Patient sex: M
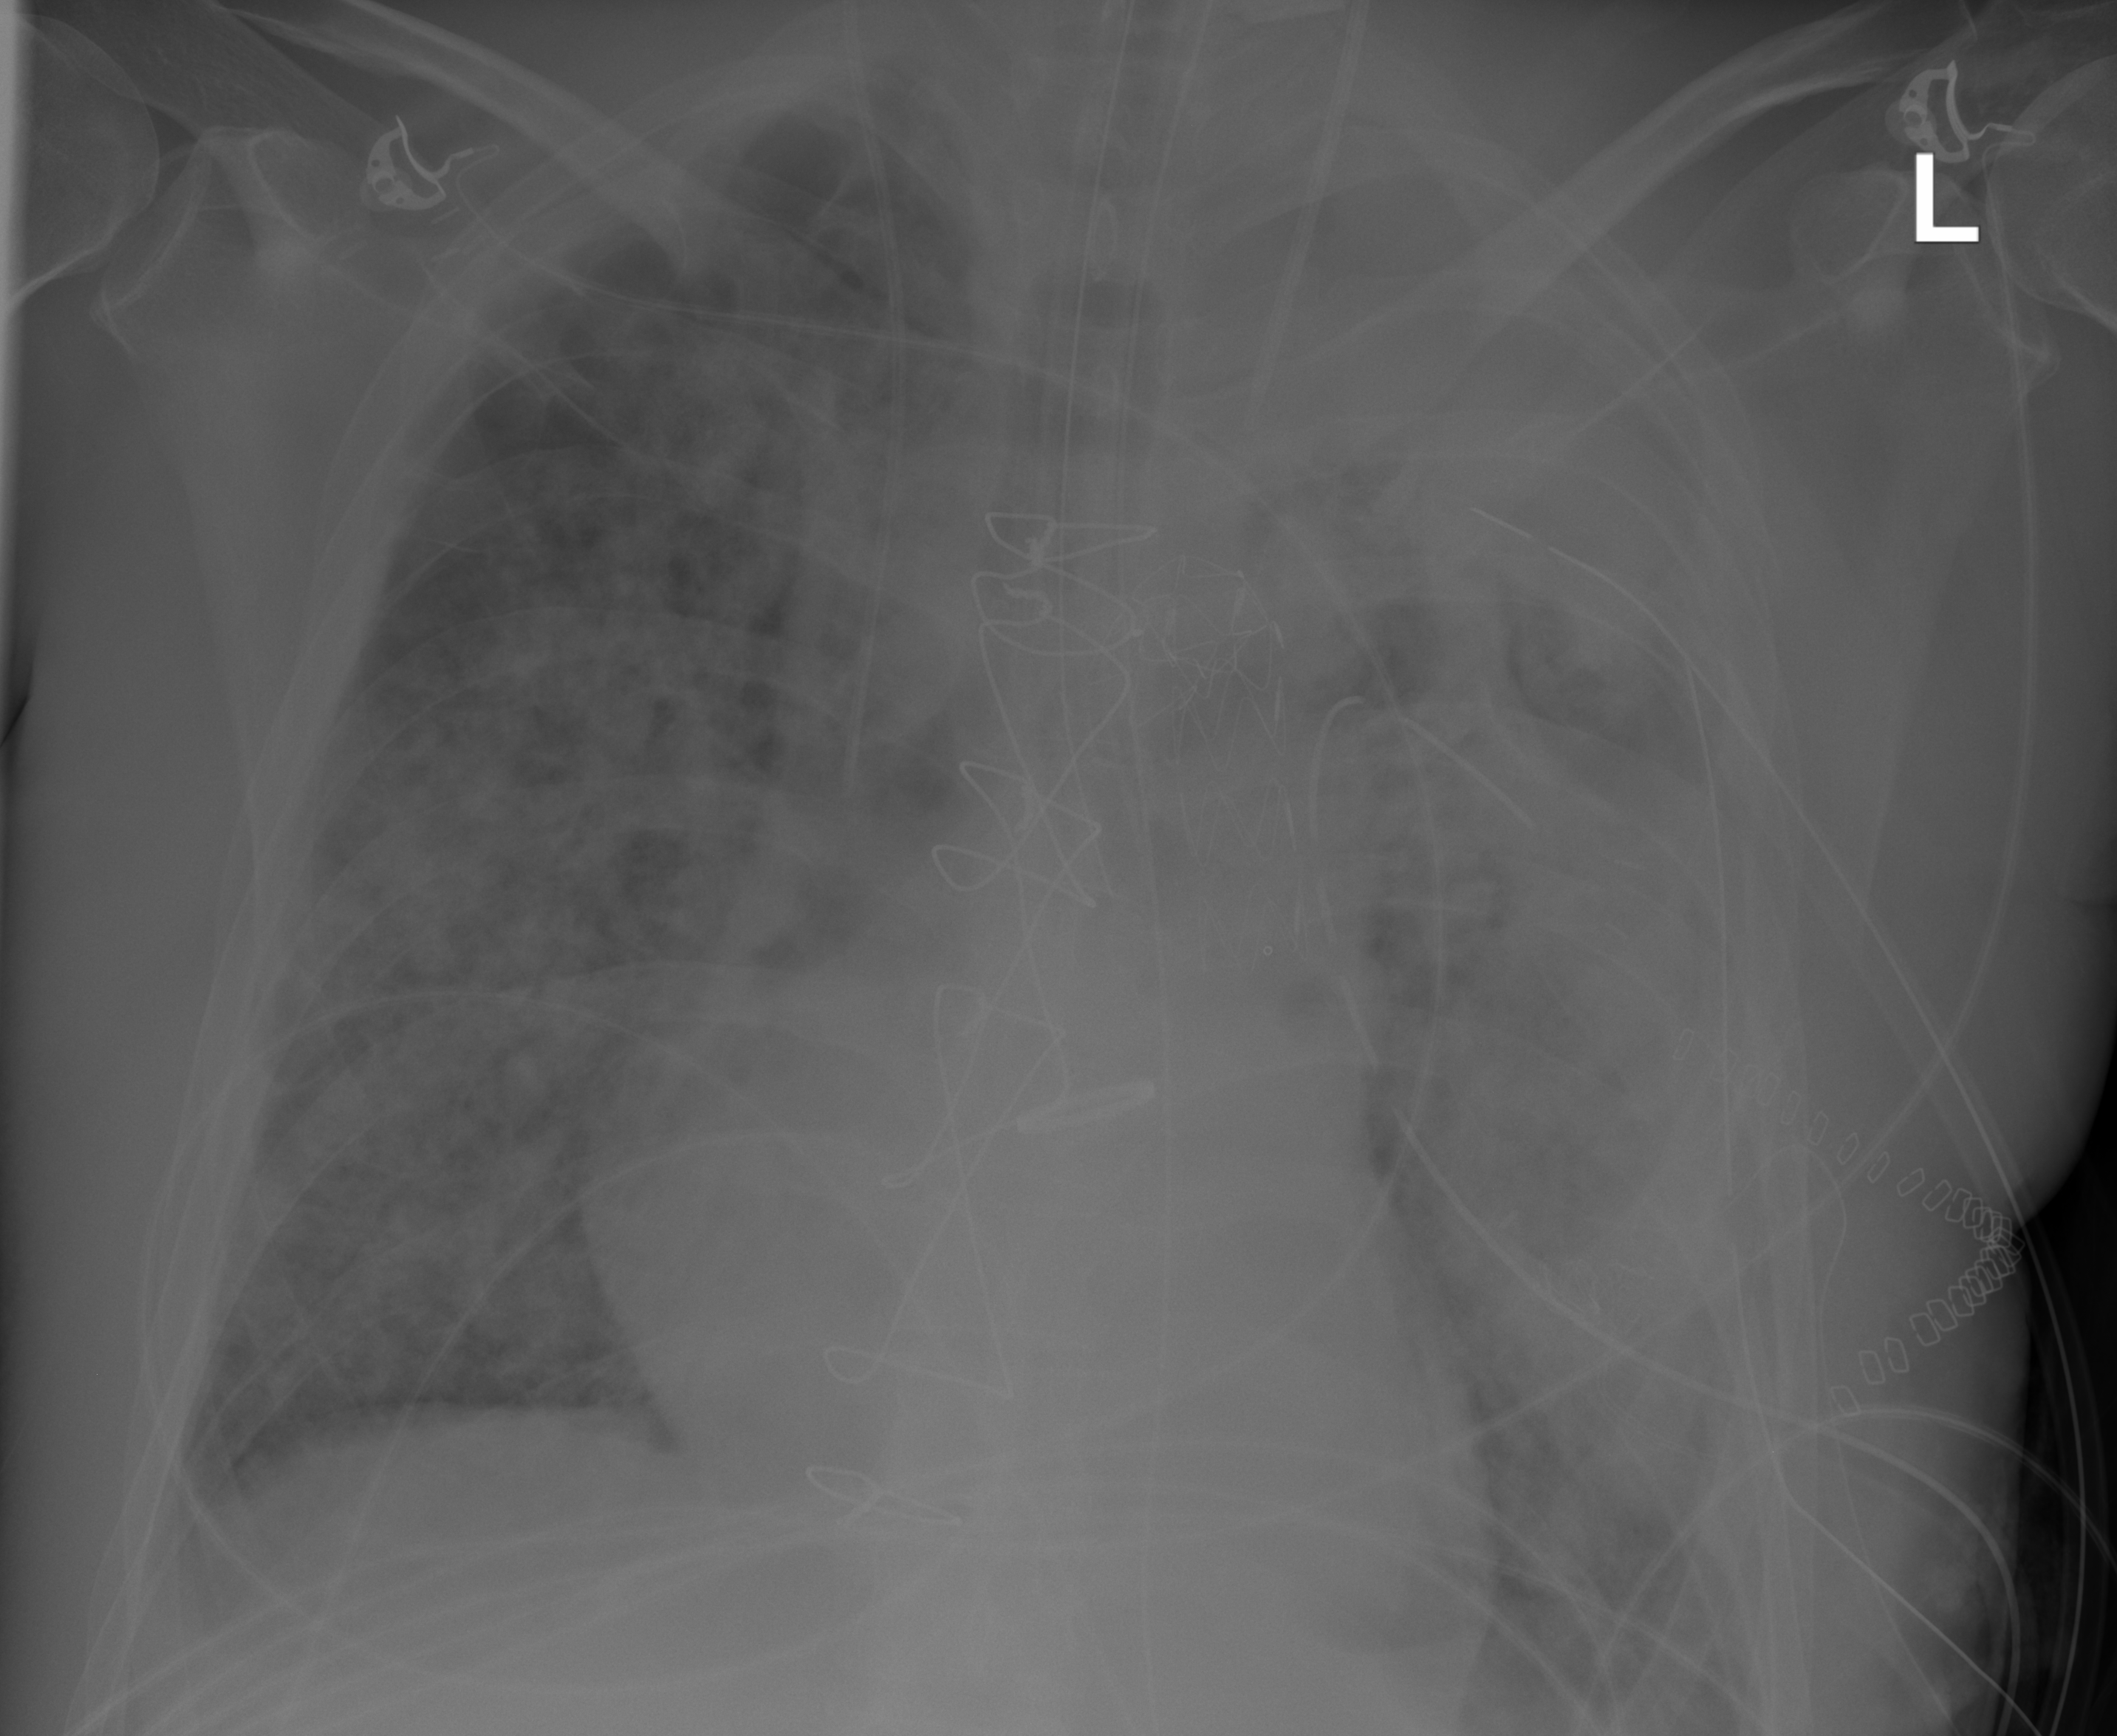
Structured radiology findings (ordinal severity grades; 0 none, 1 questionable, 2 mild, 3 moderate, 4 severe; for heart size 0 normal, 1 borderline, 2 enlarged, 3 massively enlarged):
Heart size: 2
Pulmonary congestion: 2
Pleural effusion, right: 2
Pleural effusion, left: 3
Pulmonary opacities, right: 3
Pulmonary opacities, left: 4
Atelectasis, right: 3
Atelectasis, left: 3